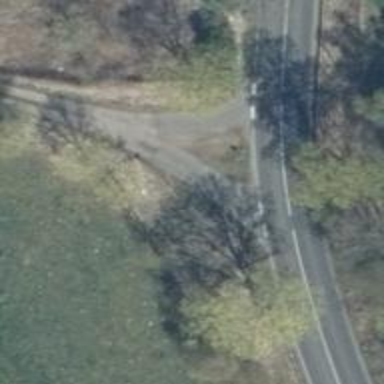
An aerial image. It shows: Service road with concrete lanes.